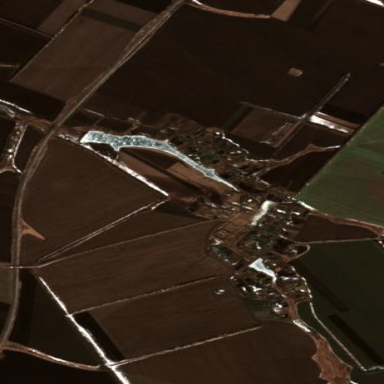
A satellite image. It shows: Picturesque farmland scene.